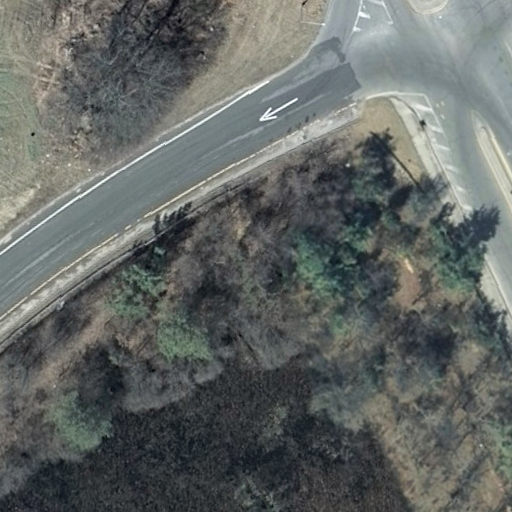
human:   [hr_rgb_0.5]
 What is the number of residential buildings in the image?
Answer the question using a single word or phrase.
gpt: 0

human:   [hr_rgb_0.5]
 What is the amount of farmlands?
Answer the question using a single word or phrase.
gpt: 1

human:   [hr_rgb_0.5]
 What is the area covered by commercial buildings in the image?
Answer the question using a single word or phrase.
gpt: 0m2

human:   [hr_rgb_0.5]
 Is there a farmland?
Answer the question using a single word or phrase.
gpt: yes

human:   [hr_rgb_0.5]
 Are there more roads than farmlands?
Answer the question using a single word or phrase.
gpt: yes

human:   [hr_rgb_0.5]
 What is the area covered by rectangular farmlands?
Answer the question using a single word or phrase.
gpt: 0m2

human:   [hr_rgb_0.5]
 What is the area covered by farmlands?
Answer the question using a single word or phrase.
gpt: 10299m2

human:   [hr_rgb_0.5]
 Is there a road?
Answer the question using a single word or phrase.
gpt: yes

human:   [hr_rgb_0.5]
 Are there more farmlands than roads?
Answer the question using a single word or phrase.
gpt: no

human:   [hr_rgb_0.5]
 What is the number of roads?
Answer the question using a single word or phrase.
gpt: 8

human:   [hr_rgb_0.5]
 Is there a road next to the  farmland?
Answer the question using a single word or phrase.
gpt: yes

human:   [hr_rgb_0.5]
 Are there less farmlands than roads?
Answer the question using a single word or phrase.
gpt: yes

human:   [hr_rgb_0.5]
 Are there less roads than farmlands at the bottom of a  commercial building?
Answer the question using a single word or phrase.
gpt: no

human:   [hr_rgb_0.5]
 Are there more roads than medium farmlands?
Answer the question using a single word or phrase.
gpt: yes

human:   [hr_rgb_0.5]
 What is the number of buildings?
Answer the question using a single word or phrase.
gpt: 0

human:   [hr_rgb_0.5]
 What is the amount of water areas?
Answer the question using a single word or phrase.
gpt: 0

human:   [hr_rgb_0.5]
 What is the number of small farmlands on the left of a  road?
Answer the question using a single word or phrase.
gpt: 0

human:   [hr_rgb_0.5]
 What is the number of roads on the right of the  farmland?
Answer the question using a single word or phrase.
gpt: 0

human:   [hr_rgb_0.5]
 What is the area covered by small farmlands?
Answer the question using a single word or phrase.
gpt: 0m2

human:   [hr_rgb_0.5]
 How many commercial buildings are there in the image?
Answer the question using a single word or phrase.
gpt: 0

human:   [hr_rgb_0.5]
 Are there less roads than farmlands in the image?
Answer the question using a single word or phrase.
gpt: no

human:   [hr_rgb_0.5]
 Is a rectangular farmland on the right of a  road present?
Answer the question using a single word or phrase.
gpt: no

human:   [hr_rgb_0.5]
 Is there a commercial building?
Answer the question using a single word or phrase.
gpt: no

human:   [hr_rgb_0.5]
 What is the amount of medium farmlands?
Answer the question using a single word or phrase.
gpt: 0

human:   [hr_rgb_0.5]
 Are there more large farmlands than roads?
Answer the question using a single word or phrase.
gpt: no

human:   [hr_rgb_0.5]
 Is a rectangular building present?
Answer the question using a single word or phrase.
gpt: no

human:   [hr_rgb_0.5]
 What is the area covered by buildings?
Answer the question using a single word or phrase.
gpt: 0m2

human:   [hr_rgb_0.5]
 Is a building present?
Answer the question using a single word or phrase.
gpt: no

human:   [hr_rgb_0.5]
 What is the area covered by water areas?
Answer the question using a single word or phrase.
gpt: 0m2

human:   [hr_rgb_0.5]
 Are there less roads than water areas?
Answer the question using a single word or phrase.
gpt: no

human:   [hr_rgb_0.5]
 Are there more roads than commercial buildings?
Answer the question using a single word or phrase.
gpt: yes

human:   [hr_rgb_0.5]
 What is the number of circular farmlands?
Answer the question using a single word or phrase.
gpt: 0

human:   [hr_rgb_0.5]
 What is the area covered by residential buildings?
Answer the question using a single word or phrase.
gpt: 0m2

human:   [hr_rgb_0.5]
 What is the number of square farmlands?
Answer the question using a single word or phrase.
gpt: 0

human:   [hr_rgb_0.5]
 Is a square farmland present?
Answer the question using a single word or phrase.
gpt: no

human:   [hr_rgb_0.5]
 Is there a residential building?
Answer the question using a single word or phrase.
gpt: no

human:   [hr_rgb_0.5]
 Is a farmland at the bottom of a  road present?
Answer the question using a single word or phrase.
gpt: no

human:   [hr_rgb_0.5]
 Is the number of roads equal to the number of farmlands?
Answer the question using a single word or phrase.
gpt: no

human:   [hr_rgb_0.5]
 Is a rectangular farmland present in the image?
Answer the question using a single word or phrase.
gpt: no

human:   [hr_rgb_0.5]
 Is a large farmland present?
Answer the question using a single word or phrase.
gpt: yes

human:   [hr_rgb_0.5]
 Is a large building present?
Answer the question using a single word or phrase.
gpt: no

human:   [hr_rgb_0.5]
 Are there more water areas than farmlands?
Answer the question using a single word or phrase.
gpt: no

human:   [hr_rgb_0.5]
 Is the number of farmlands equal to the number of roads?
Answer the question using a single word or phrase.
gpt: no

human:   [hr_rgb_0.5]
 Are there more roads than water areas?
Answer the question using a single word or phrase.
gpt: yes

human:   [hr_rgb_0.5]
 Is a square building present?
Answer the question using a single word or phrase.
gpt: no

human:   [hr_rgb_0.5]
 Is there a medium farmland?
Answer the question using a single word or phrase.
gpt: no

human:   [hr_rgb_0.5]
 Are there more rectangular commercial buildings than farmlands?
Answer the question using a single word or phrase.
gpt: no

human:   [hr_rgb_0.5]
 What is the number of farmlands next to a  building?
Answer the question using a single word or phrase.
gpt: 0

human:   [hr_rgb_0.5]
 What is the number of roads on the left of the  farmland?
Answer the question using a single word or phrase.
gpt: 8

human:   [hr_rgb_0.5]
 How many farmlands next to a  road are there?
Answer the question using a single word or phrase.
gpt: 1

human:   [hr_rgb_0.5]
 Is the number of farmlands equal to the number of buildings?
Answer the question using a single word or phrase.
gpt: no

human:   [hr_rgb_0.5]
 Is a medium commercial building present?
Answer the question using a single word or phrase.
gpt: no

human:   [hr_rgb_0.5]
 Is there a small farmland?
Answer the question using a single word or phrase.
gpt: no

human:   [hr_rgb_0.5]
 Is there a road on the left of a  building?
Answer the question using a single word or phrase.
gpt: no

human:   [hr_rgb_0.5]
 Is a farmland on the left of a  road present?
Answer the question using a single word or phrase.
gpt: no

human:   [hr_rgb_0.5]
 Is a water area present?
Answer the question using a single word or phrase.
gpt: no

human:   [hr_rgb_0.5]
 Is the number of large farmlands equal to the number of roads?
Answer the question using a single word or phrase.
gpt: no

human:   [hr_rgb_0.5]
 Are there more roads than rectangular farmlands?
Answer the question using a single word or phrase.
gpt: yes

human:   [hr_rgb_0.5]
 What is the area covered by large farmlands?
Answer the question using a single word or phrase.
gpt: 10299m2

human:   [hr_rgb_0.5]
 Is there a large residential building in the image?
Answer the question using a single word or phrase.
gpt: no

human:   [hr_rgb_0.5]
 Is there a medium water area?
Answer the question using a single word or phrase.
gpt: no

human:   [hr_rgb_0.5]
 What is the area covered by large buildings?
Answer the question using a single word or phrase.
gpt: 0m2

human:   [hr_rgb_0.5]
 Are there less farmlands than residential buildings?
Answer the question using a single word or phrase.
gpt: no

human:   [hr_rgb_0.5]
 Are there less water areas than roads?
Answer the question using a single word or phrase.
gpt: yes